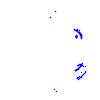
Particle: proton